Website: crate-barrel
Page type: payment
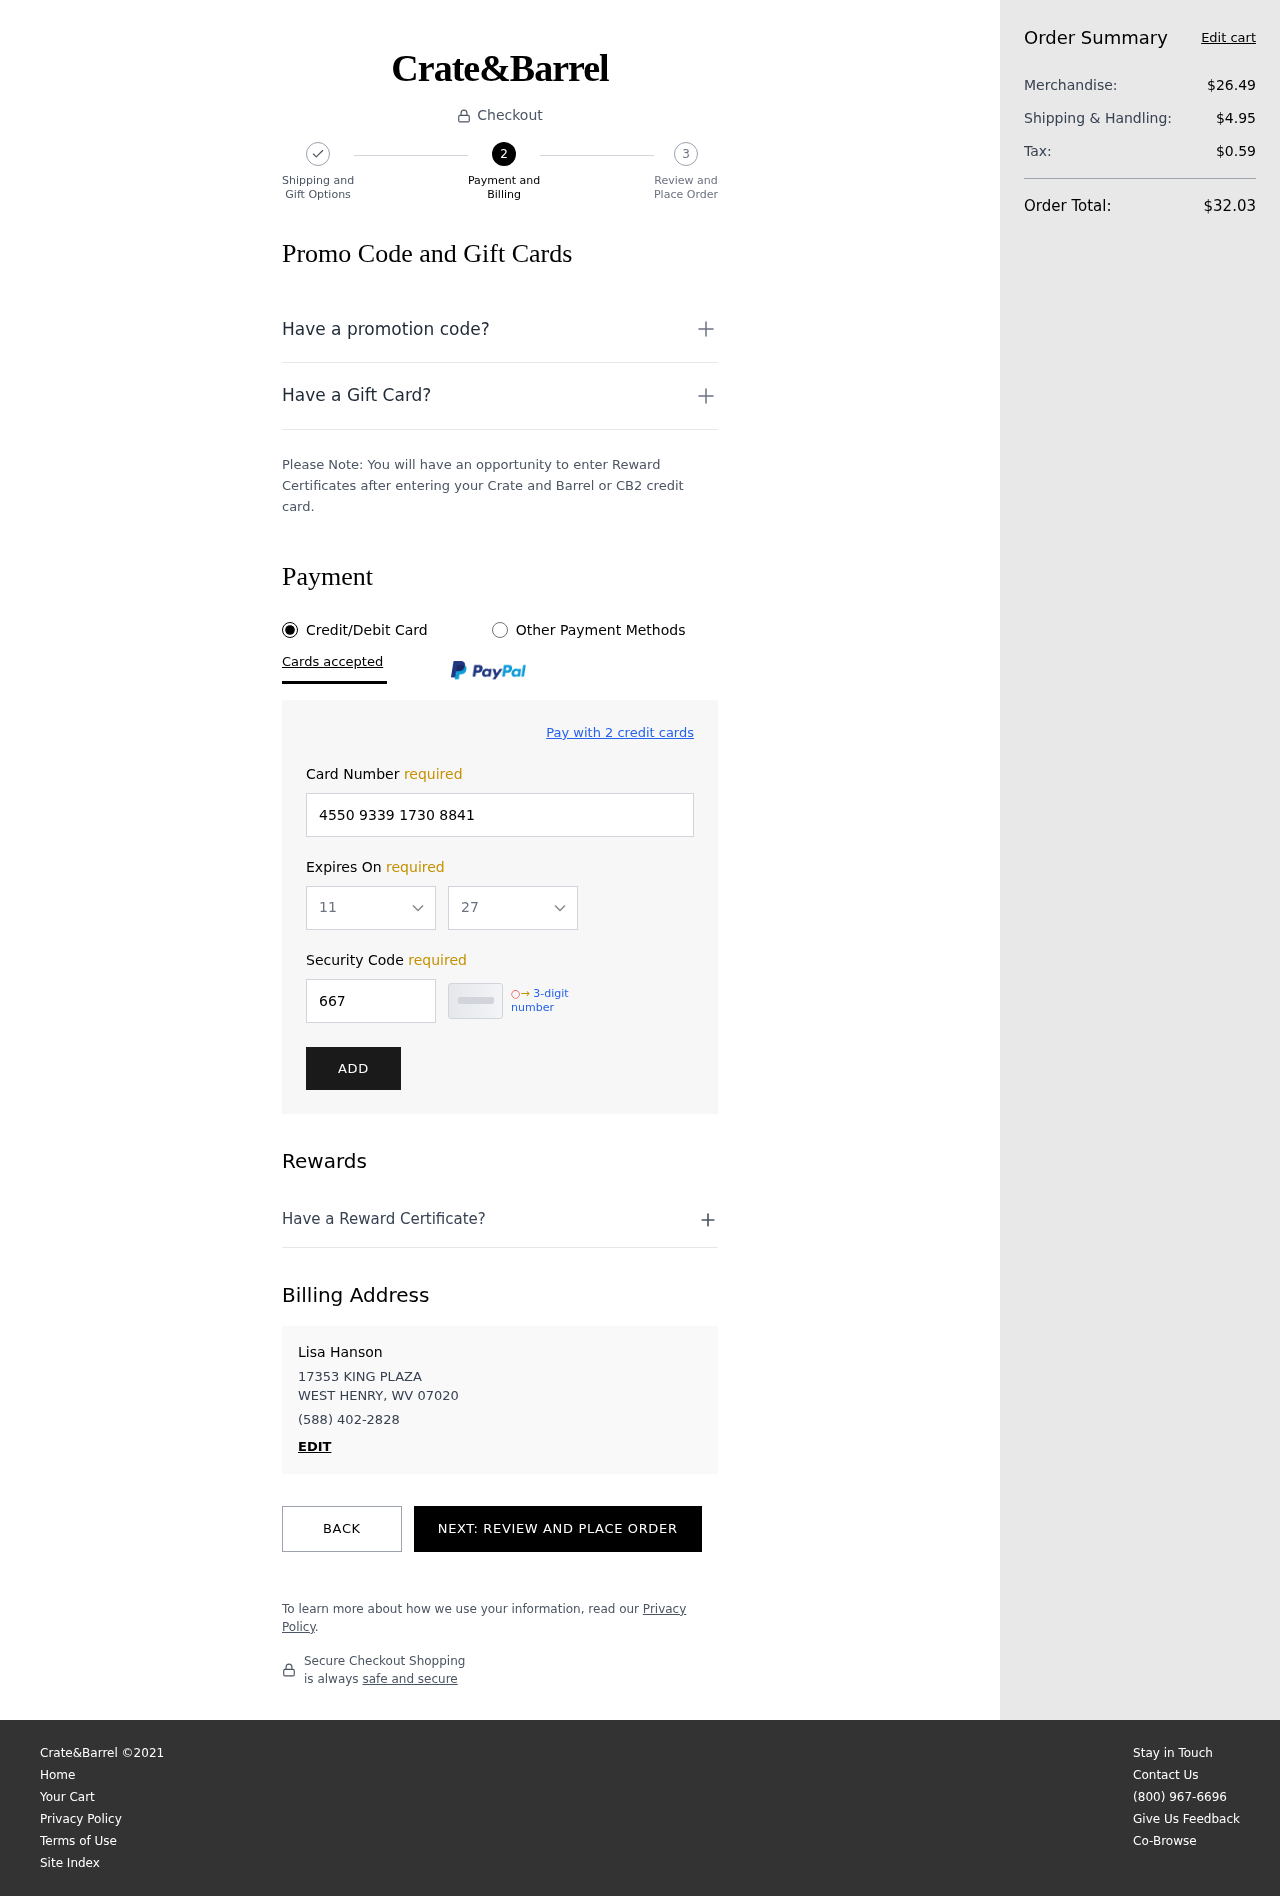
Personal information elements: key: PII_CARD_EXPIRY_MONTH
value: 11
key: PII_CARD_EXPIRY_YEAR
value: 27
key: PII_CITY_STATE_ZIP
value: WEST HENRY, WV 07020
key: PII_FULLNAME
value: Lisa Hanson
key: PII_PHONE
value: (588) 402-2828
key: PII_STREET
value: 17353 KING PLAZA
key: PII_CARD_NUMBER
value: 4550 9339 1730 8841
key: PII_CARD_CVV
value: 667
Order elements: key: ORDER_SUBTOTAL
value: $26.49
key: ORDER_SHIPPING_COST
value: $4.95
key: ORDER_TAX
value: $0.59
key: ORDER_TOTAL
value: $32.03